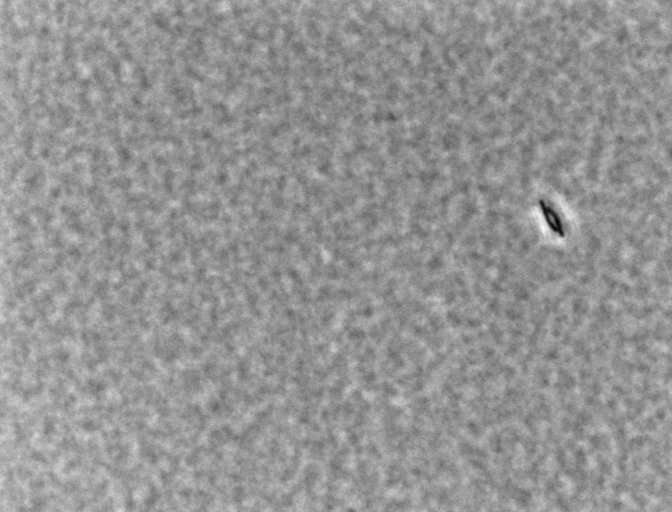
Bacillus coagulans